Question: I wanted to click on the highlighted record on result set window. I used the xpath as
'''
""//div[contains(@class, 'email-icon icon')]/label[contains(@class, 'text')]";"
'''
But,script is not able identify the record.
Note:Div id is dynamic.
Element: Record marked with blue color in screen shot.
Xpath used: "//div[contains(@class, 'email-icon icon')]/label[contains(@class, 'text')]";
HTML code:
**Dhanaprabhu0106**

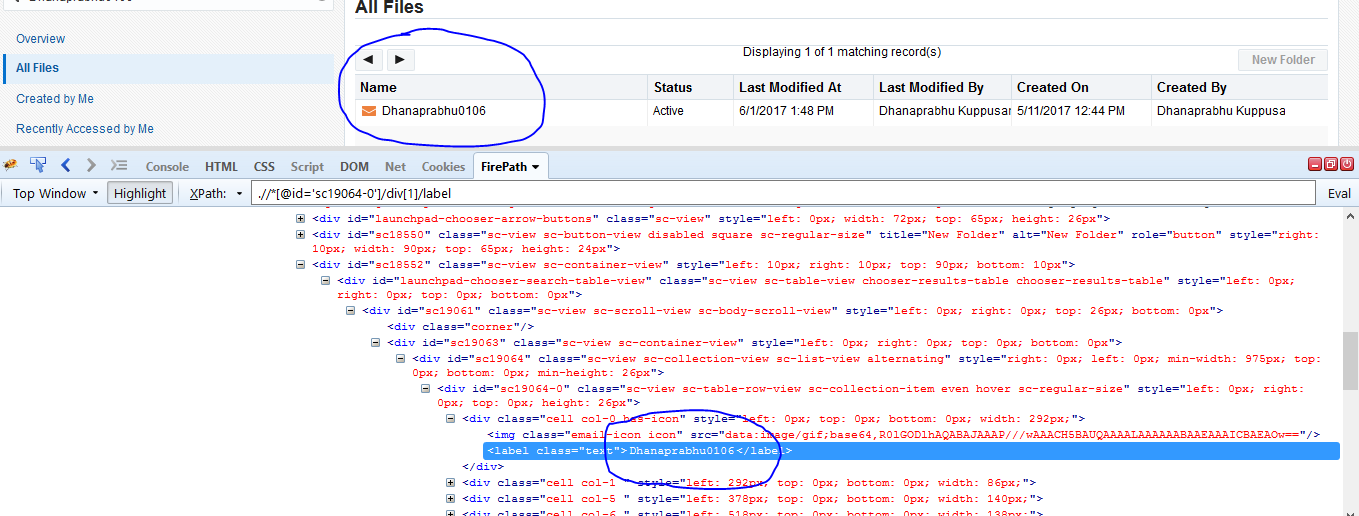
Answer: It seems Webdriver was not able to reach to the required label using xpath you had used. Try following:
'''
//div[starts-with(@id, 'sc')]//div[@class='sc-view sc-table-row-view sc-collection-item even hover sc-regular-size']/div/img[@class='email-icon icon']/following-sibling::label[normalize-space(text())='Dhanaprabhu0106']
'''
Let me know, whether it works for you.
Try to click using IJavaScriptExecutor, as shown below:
'''
IJavaScriptExecutor e = (IJavaScriptExecutor)driver;
e.ExecuteScript("arguments[0].click();", driver.FindElement(By.xpath("//div[starts-with(@id, 'sc')]//div[@class='sc-view sc-table-row-view sc-collection-item even hover sc-regular-size']/div/img[@class='email-icon icon']/following-sibling::label[normalize-space(text())='Dhanaprabhu0106']"));
'''
Let me know, whether it works for you.